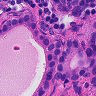
Metastatic tissue present: yes